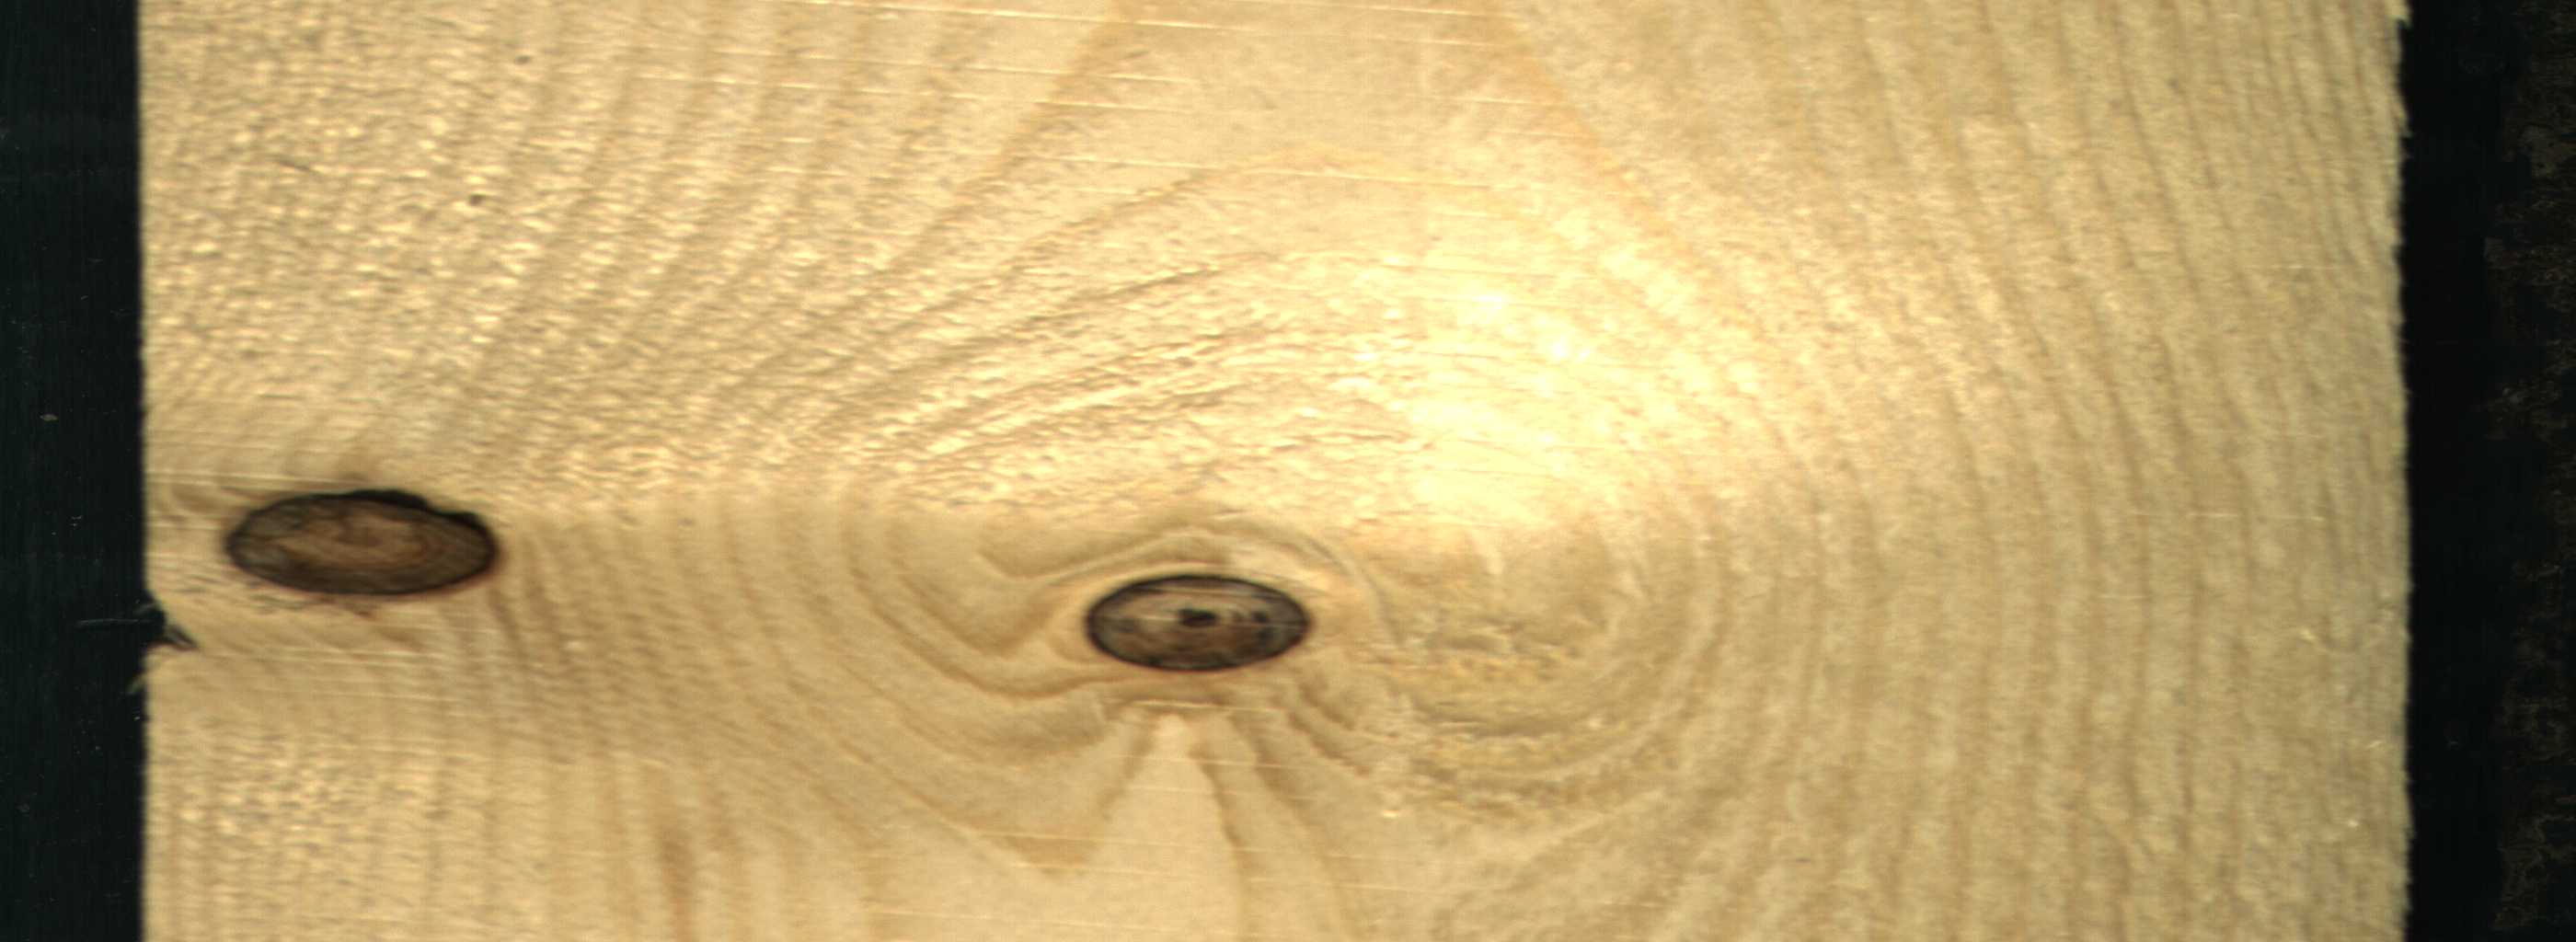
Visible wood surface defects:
Dead_Knot
Dead_Knot